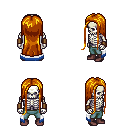
a pixel art fantasy rpg character, male body template, skeleton, white trimmed cape, teal pants, dark blonde extra-long hairstyle, leather bracers, maroon shoes, four views (front, back, left, right), 2x2 character sprite sheet, small pixel art, hard edges, no anti-aliasing